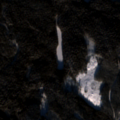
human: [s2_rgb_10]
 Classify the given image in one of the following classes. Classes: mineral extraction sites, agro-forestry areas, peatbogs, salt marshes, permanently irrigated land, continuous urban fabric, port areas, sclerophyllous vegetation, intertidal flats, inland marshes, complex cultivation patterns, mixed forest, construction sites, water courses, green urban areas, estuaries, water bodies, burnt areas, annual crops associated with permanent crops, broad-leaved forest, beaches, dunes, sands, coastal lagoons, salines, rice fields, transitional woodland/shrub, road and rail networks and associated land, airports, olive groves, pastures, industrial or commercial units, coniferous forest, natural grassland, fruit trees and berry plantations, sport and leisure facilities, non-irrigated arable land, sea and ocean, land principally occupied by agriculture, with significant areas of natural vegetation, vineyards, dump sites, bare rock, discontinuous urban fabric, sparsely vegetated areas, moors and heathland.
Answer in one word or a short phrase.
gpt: coniferous forest